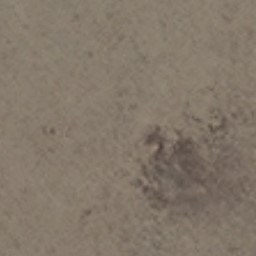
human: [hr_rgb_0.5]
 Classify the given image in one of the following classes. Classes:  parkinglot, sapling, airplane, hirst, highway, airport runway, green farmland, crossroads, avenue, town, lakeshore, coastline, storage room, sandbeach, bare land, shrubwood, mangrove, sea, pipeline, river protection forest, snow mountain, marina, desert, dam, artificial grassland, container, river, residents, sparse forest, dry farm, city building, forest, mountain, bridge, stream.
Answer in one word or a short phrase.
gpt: bare land